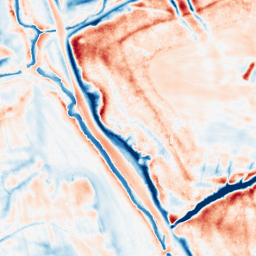
Category: classical
Decomposition family: uniform
Decomposition parameters: size: 20
Upsampling method: linear_exact
Upsampling parameters: scale: 4
Upsampling scale: 4